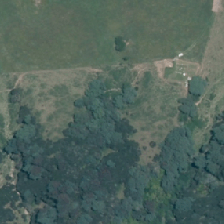
Land cover: low_producing_grassland